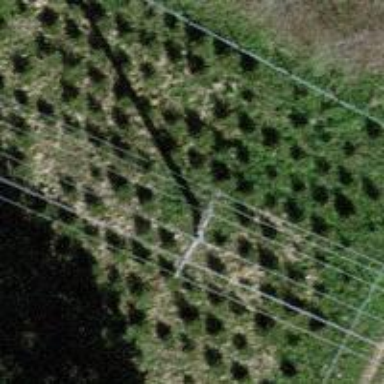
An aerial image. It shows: Power pole.